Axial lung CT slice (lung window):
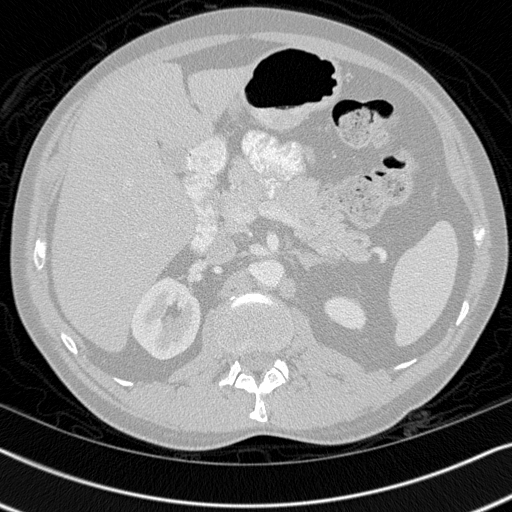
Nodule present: no